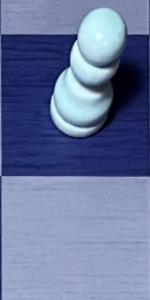
Label: Empty